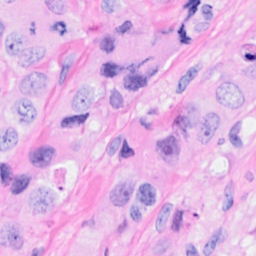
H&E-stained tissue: Breast